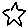
Label: star